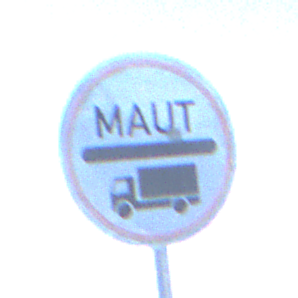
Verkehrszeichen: Mautpflicht
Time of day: MorningAfternoon
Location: Outdoor (Nature)
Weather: PartlyCloudy
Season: NotSpecified
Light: Natural